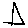
Label: triangle